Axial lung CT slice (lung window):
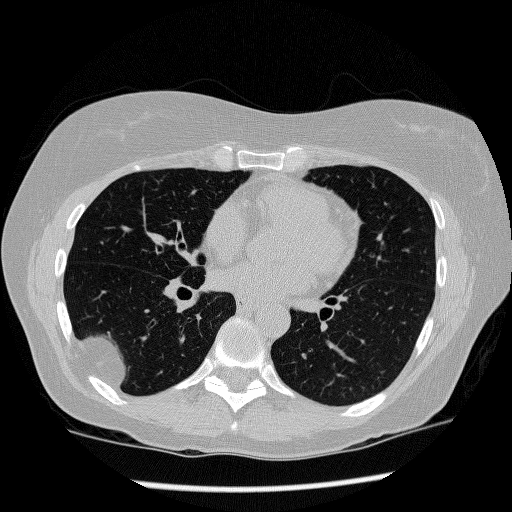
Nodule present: no